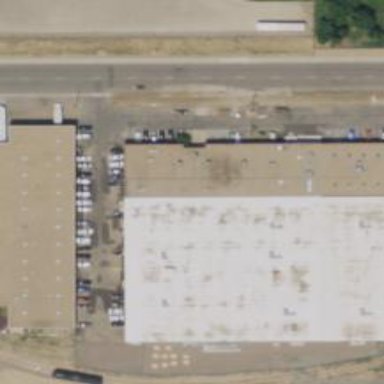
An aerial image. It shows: Industrial building.